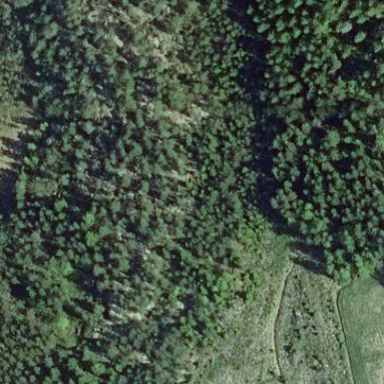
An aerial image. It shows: Clearcut area with scrub vegetation.